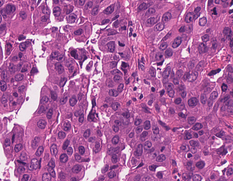
Tumor epithelial tissue: yes
Tumor-associated stroma tissue: yes
Normal tissue: no